Field crop: maize
Growth stage: 1
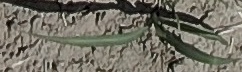
Species: sorghum